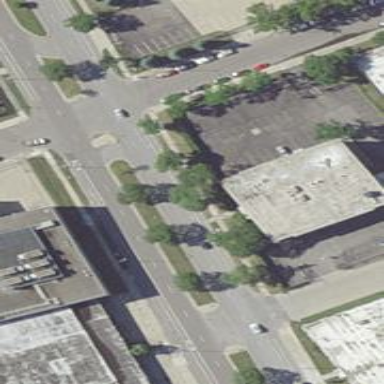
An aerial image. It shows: Building.